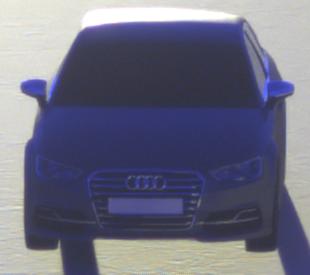
Make: Audi
Model: S3
Detailed model: 8V
Model produced from: 2013
Model produced until: 2020
Doors: 4
Color: gray
Road condition: dry road
Daytime: sunrise or sunset
Contrast: high contrast